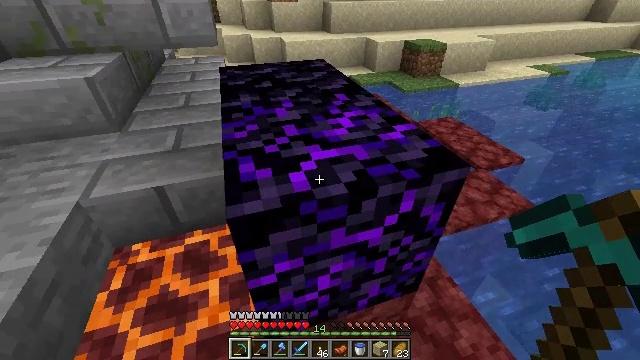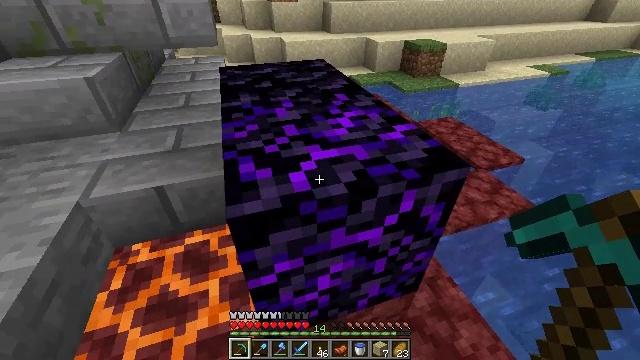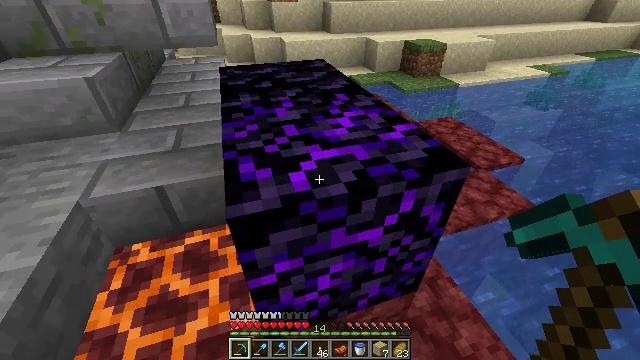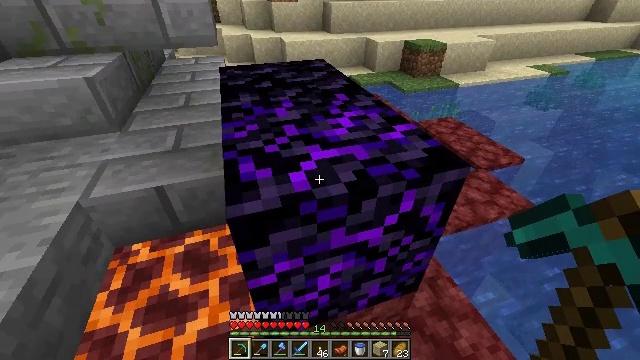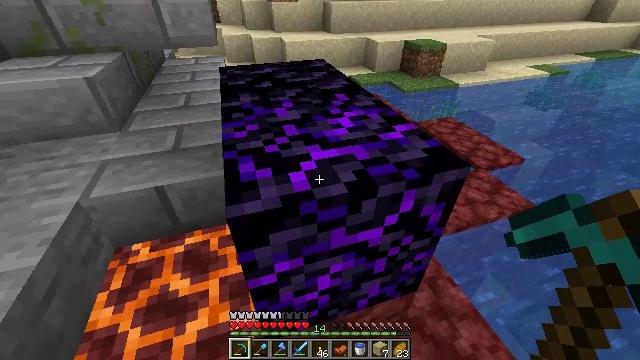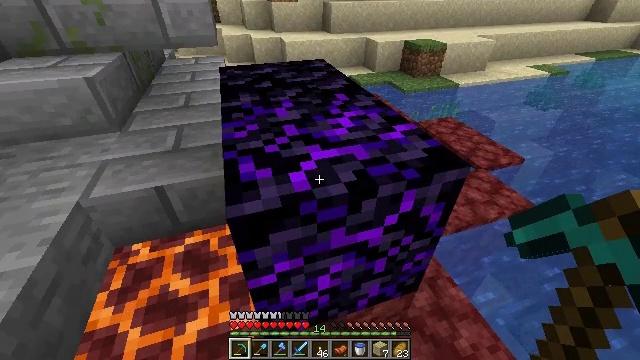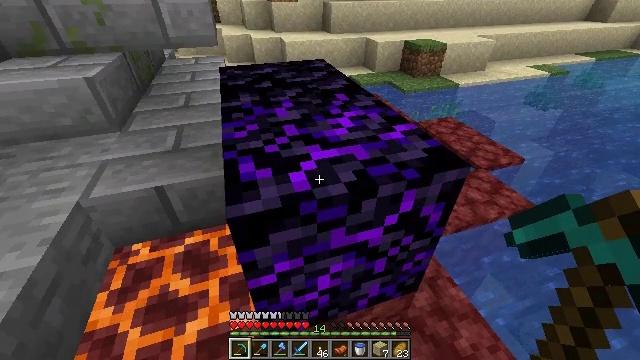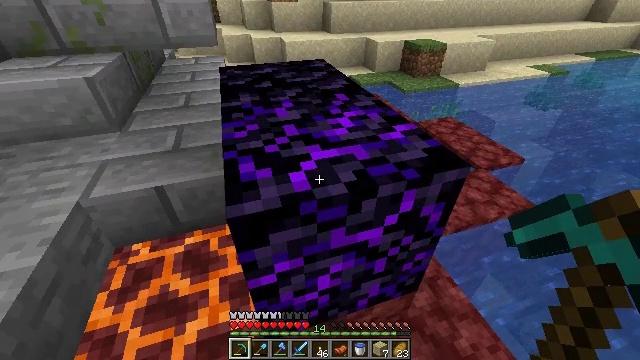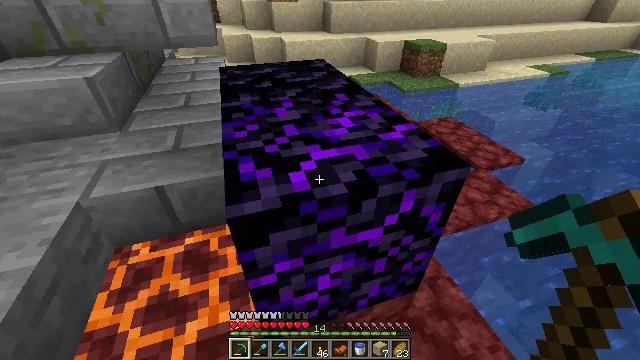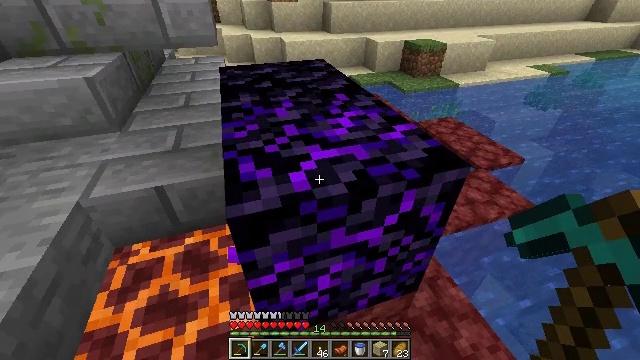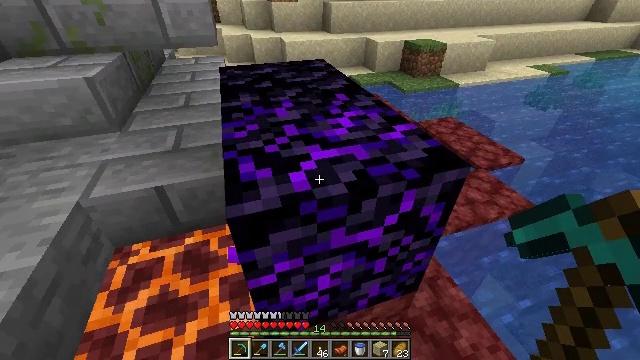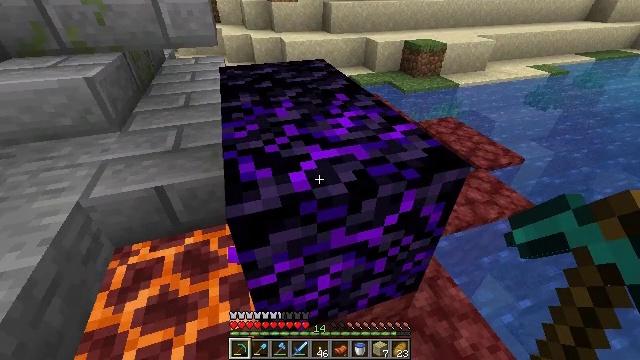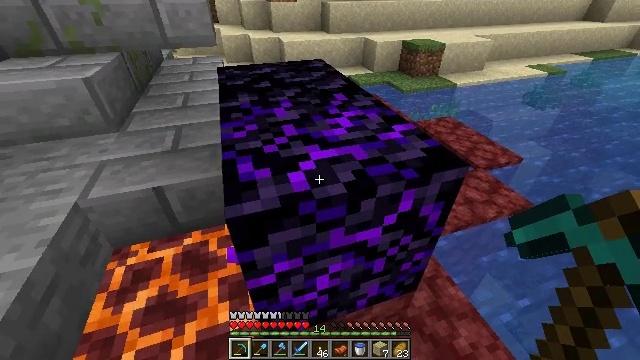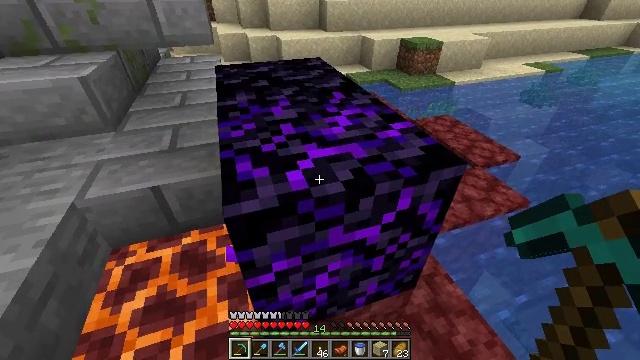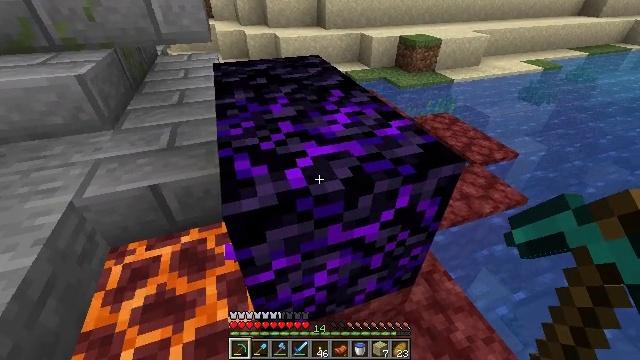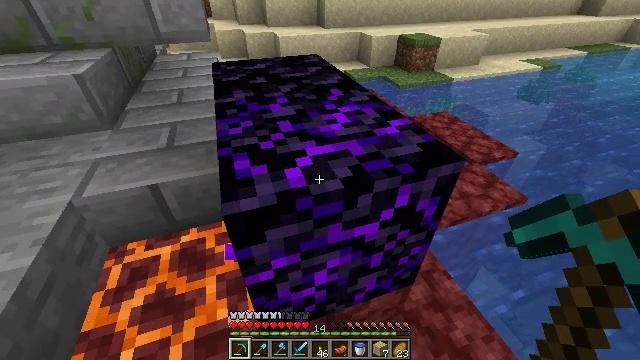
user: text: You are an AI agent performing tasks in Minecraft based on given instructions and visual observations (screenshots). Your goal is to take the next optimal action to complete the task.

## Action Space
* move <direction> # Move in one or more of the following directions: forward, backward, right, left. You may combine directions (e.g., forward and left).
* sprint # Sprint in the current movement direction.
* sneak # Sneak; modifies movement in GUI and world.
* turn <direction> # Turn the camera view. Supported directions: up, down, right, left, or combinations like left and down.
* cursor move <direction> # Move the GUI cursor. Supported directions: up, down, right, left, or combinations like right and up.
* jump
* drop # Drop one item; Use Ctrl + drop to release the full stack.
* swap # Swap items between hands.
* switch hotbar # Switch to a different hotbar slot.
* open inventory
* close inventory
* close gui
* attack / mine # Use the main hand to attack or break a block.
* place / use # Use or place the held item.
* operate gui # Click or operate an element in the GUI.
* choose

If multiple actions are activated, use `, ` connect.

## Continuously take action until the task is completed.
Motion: motion action
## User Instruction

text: Remove a snowball from the inventory.
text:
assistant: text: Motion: no_op
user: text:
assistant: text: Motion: no_op
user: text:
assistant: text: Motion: no_op
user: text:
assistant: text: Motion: no_op
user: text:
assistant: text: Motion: no_op
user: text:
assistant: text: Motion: no_op
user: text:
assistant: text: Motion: no_op
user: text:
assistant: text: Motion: no_op
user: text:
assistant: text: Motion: no_op
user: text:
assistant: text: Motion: no_op
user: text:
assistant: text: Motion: no_op
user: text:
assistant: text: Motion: no_op
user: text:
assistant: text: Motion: no_op
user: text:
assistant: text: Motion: no_op
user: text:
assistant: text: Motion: no_op
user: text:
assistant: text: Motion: no_op
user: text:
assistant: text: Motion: attack / mine
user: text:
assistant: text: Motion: attack / mine
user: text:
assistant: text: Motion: attack / mine
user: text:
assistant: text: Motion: attack / mine
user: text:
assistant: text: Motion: attack / mine
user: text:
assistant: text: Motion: attack / mine
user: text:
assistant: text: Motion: attack / mine
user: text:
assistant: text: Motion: attack / mine
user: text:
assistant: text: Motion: attack / mine
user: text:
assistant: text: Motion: attack / mine
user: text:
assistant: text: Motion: attack / mine
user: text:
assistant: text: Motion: attack / mine
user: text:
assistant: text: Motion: attack / mine
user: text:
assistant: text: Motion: no_op